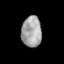
Tissue: prostate
Cell type: T cells
Senescence score: 0.2818
Nuclear area (px): 612
Mean DAPI intensity: 161.699